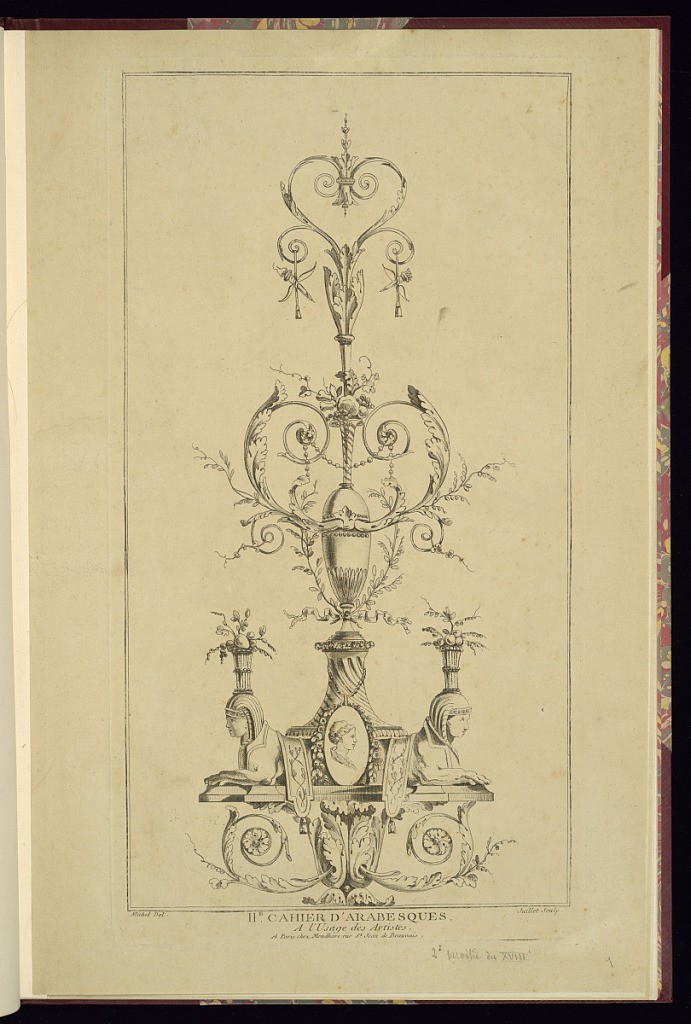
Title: Arabesque Design
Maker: Michel, French, active 18th century
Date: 1780-1784
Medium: Etching and engraving on laid paper
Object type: Print
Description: Arabesque design with sphinxes on either side of a portrait medallion with a garland draped over it. The arabesque has elements including torches, pearls, acanthus leaves, reeds, grapes, and ivy. The plate is signed but not numbered.